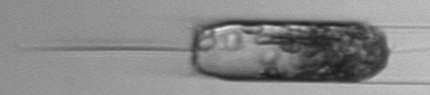
Label: Ditylum_brightwellii